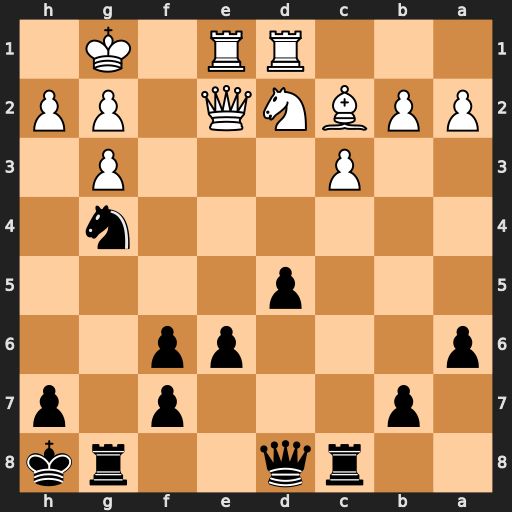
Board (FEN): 2rq2rk/1p3p1p/p3pp2/3p4/6n1/2P3P1/PPBNQ1PP/3RR1K1
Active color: b
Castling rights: -
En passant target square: -
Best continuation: Qb6+ Kh1 Nf2+ Qxf2 Qxf2